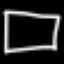
Label: square